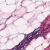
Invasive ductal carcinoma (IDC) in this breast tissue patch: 0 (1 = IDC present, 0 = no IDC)